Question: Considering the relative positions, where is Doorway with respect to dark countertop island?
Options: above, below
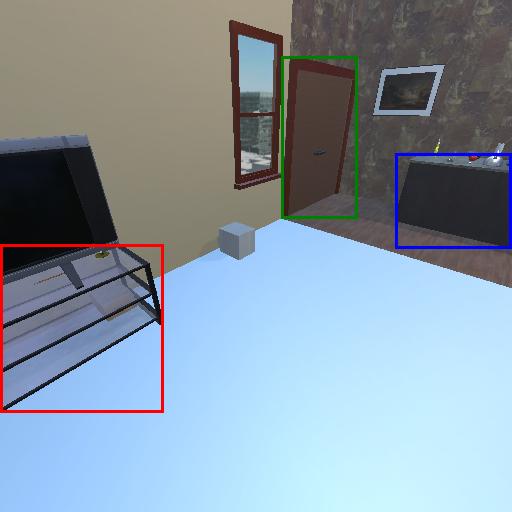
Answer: above